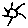
Label: sun